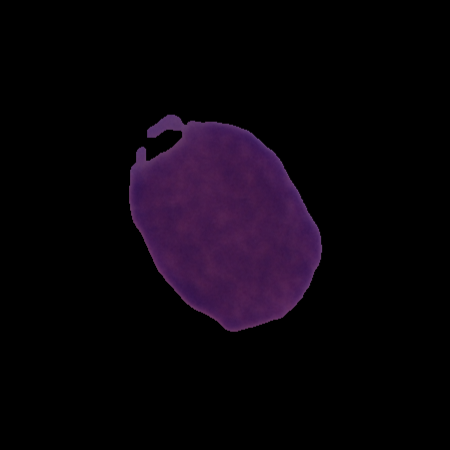
Label: cancer